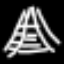
Label: The Eiffel Tower